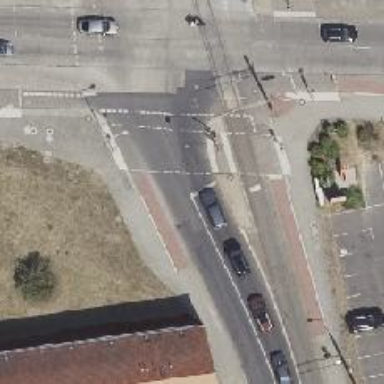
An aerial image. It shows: Road with traffic signals.